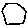
Label: hexagon